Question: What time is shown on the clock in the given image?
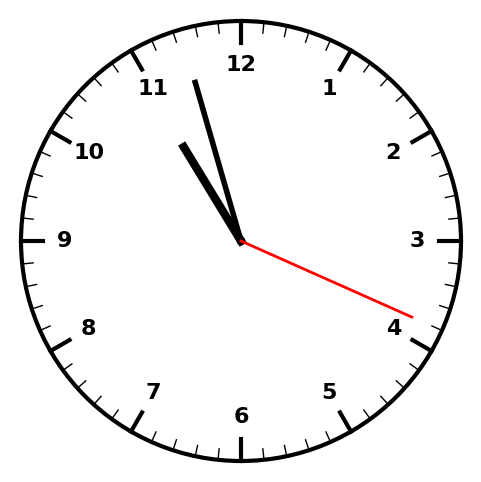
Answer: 10:57:19